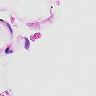
Metastatic tissue present: no